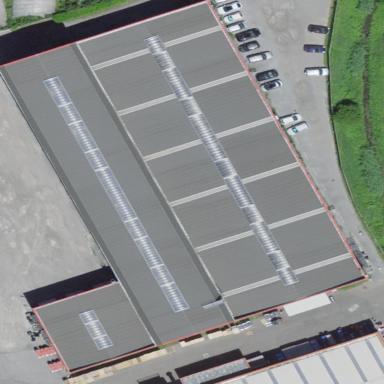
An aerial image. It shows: Industrial building.